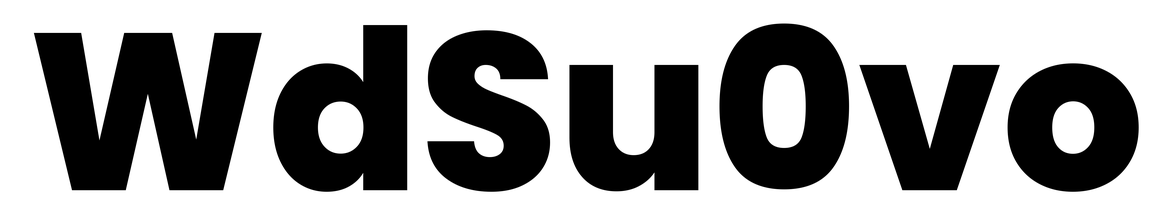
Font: Poppins-ExtraBold